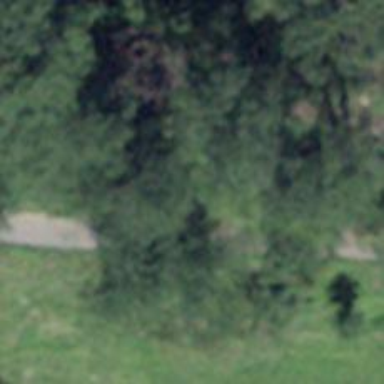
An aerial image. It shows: Bench.